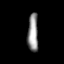
Tissue: prostate
Cell type: T cells
Senescence score: 0.7693
Nuclear area (px): 397
Mean DAPI intensity: 145.133